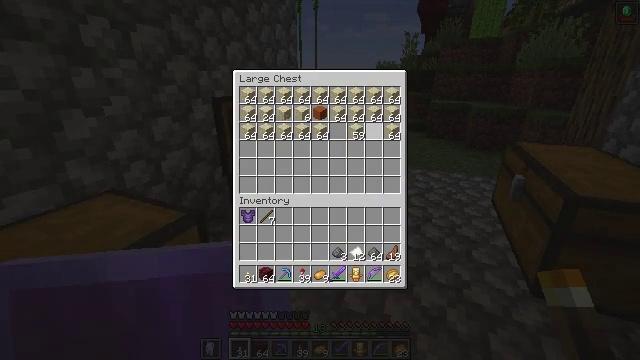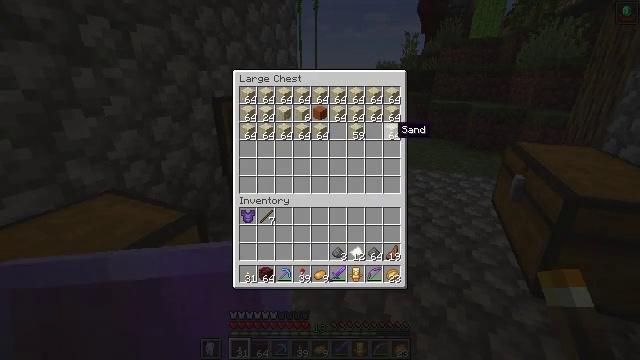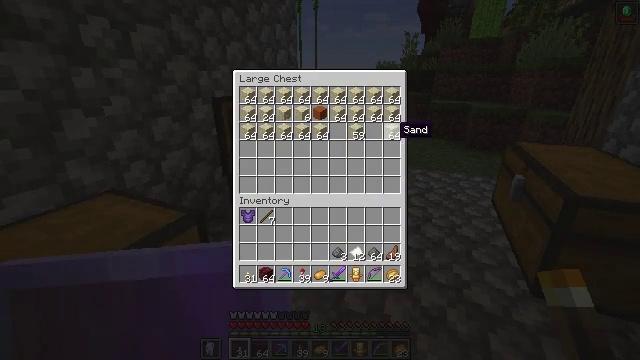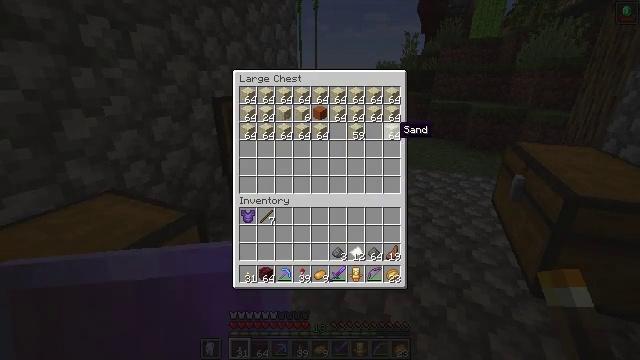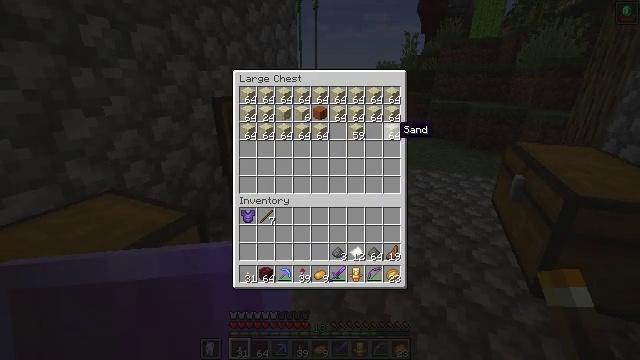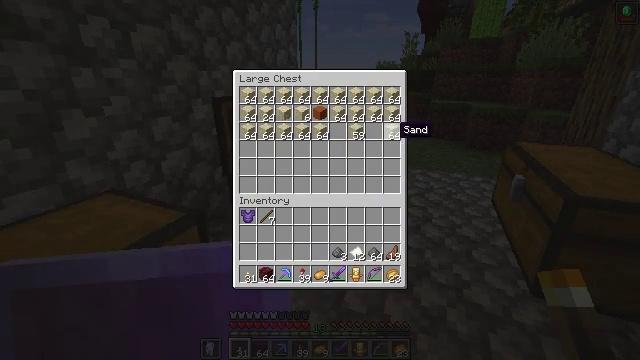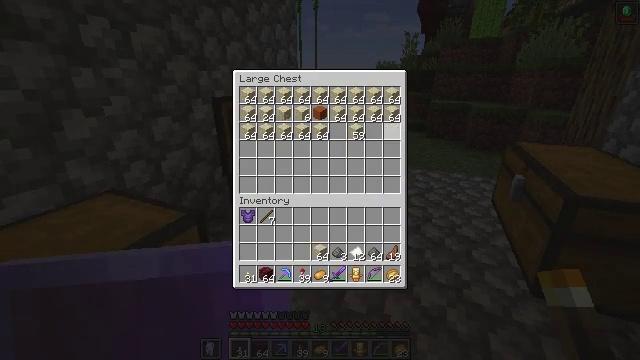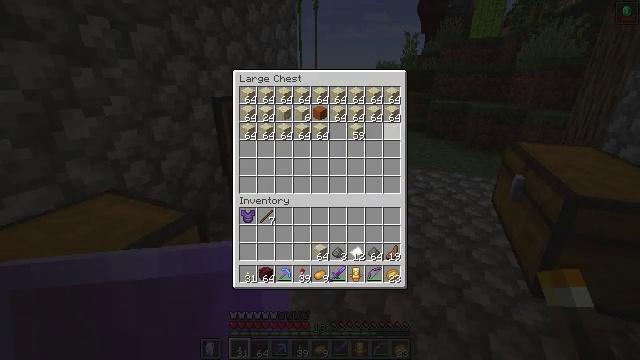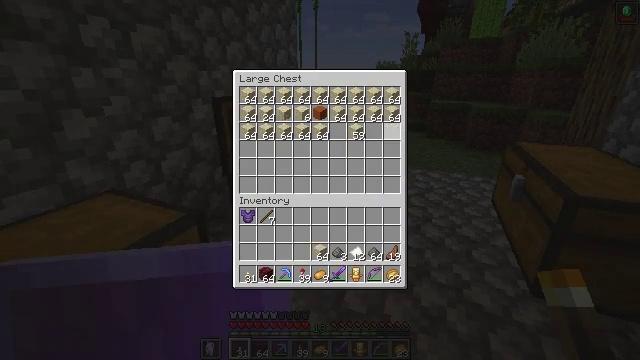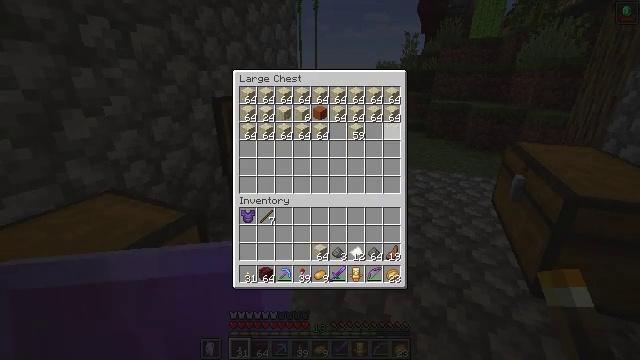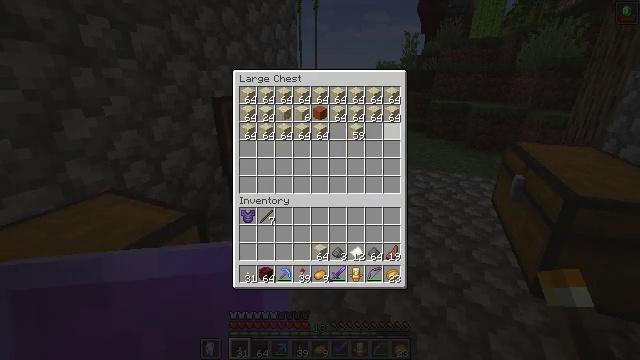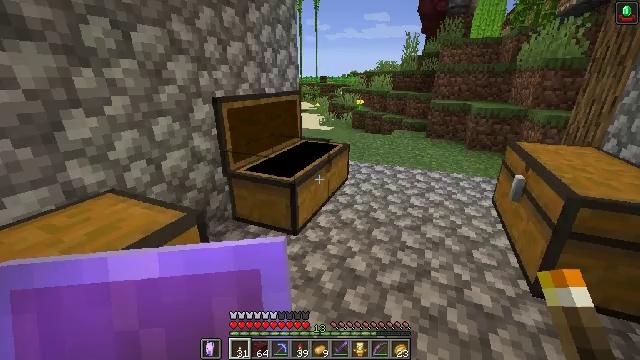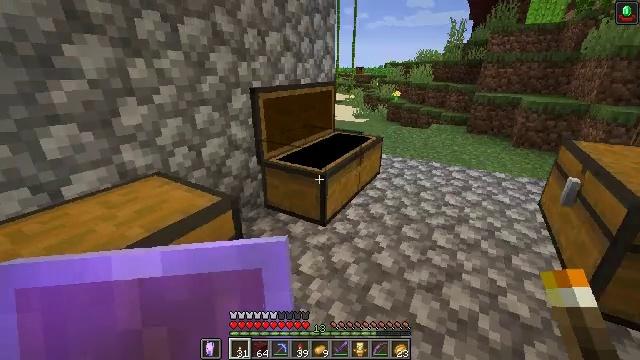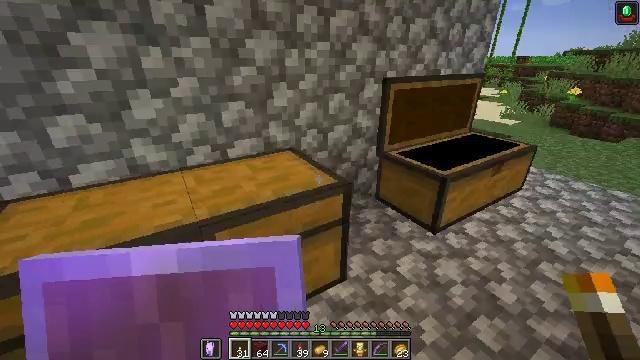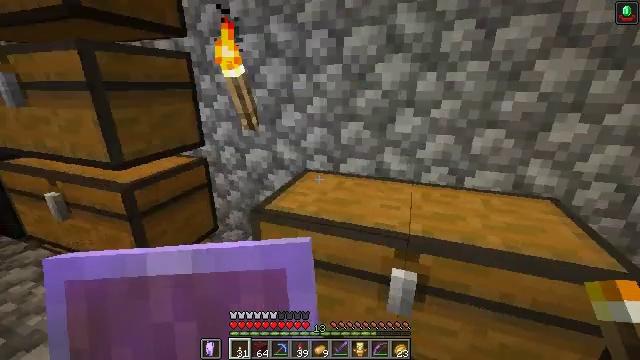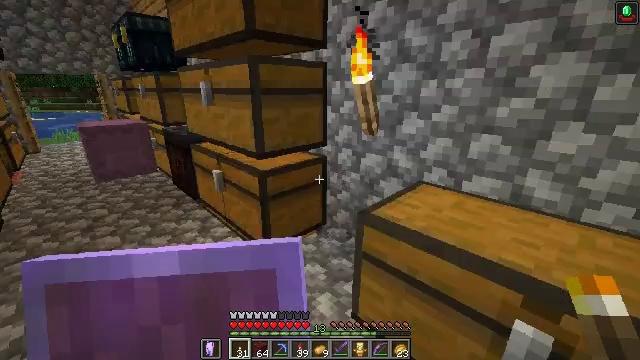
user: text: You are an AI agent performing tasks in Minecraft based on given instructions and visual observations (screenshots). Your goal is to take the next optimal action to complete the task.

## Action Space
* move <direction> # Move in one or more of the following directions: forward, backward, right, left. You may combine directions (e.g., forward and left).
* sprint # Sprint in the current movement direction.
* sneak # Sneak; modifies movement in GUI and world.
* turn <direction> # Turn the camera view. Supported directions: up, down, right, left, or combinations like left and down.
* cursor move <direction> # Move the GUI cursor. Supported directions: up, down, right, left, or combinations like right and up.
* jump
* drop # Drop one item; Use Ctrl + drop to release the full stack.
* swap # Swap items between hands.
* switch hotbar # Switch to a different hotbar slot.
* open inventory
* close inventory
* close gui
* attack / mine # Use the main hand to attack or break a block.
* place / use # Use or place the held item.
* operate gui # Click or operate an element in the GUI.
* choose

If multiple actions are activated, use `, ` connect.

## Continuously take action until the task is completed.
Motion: motion action
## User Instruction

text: Craft a block of TNT with sand and gunpowder.
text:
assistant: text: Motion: sneak, cursor move right
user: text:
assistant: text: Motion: sneak
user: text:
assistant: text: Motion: sneak
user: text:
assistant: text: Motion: sneak
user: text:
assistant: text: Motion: sneak
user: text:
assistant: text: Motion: sneak, choose
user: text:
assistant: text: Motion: sneak, choose
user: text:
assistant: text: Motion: sneak, choose
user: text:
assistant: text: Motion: sneak
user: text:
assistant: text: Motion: sneak
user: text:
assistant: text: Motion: sneak
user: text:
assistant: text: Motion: turn left and down, close gui
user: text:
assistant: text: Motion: turn left and down, open inventory
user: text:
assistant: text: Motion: turn left and up
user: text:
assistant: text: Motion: turn left and up
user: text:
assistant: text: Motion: turn left
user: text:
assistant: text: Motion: turn left
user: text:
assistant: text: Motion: move forward
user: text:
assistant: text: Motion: move forward
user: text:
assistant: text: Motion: move forward
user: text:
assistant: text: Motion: move forward
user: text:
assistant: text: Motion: move forward
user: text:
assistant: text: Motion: move forward
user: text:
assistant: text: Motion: no_op
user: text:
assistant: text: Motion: no_op
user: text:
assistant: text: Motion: no_op
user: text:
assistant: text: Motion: no_op
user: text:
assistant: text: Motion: no_op
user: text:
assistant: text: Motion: no_op
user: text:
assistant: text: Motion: no_op